Field crop: maize
Growth stage: 1
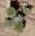
Species: chenopodium